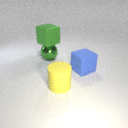
large yellow rubber cylinder in front of large blue rubber cube